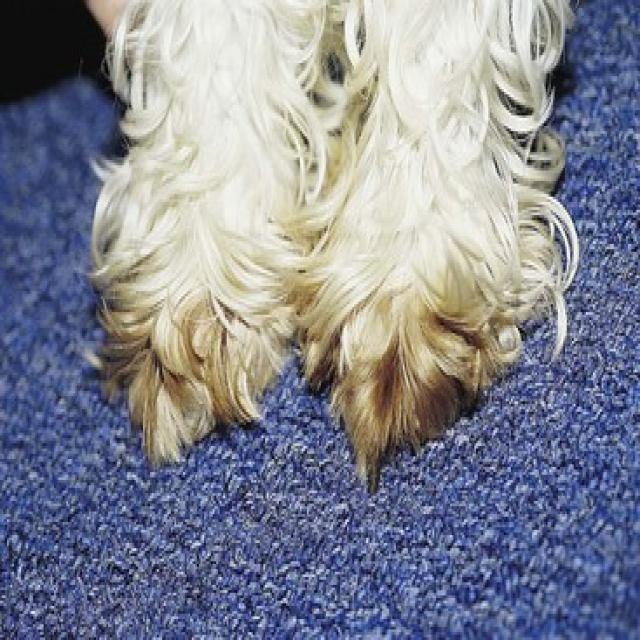
Canine hypersensitivity reaction — allergic skin response with urticaria, erythema, pruritus, and angioedema. May be food, environmental, or flea allergy related.